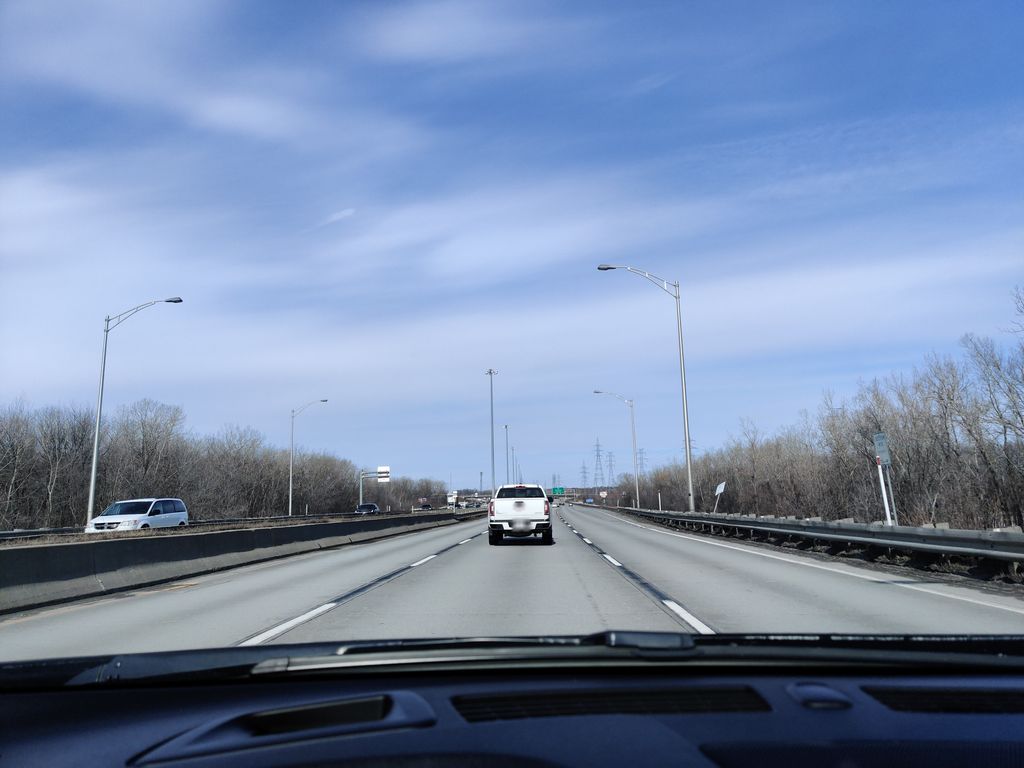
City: montreal